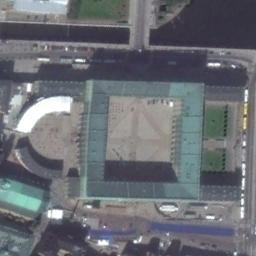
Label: palace